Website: ulta-beauty
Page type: delivery-shipping
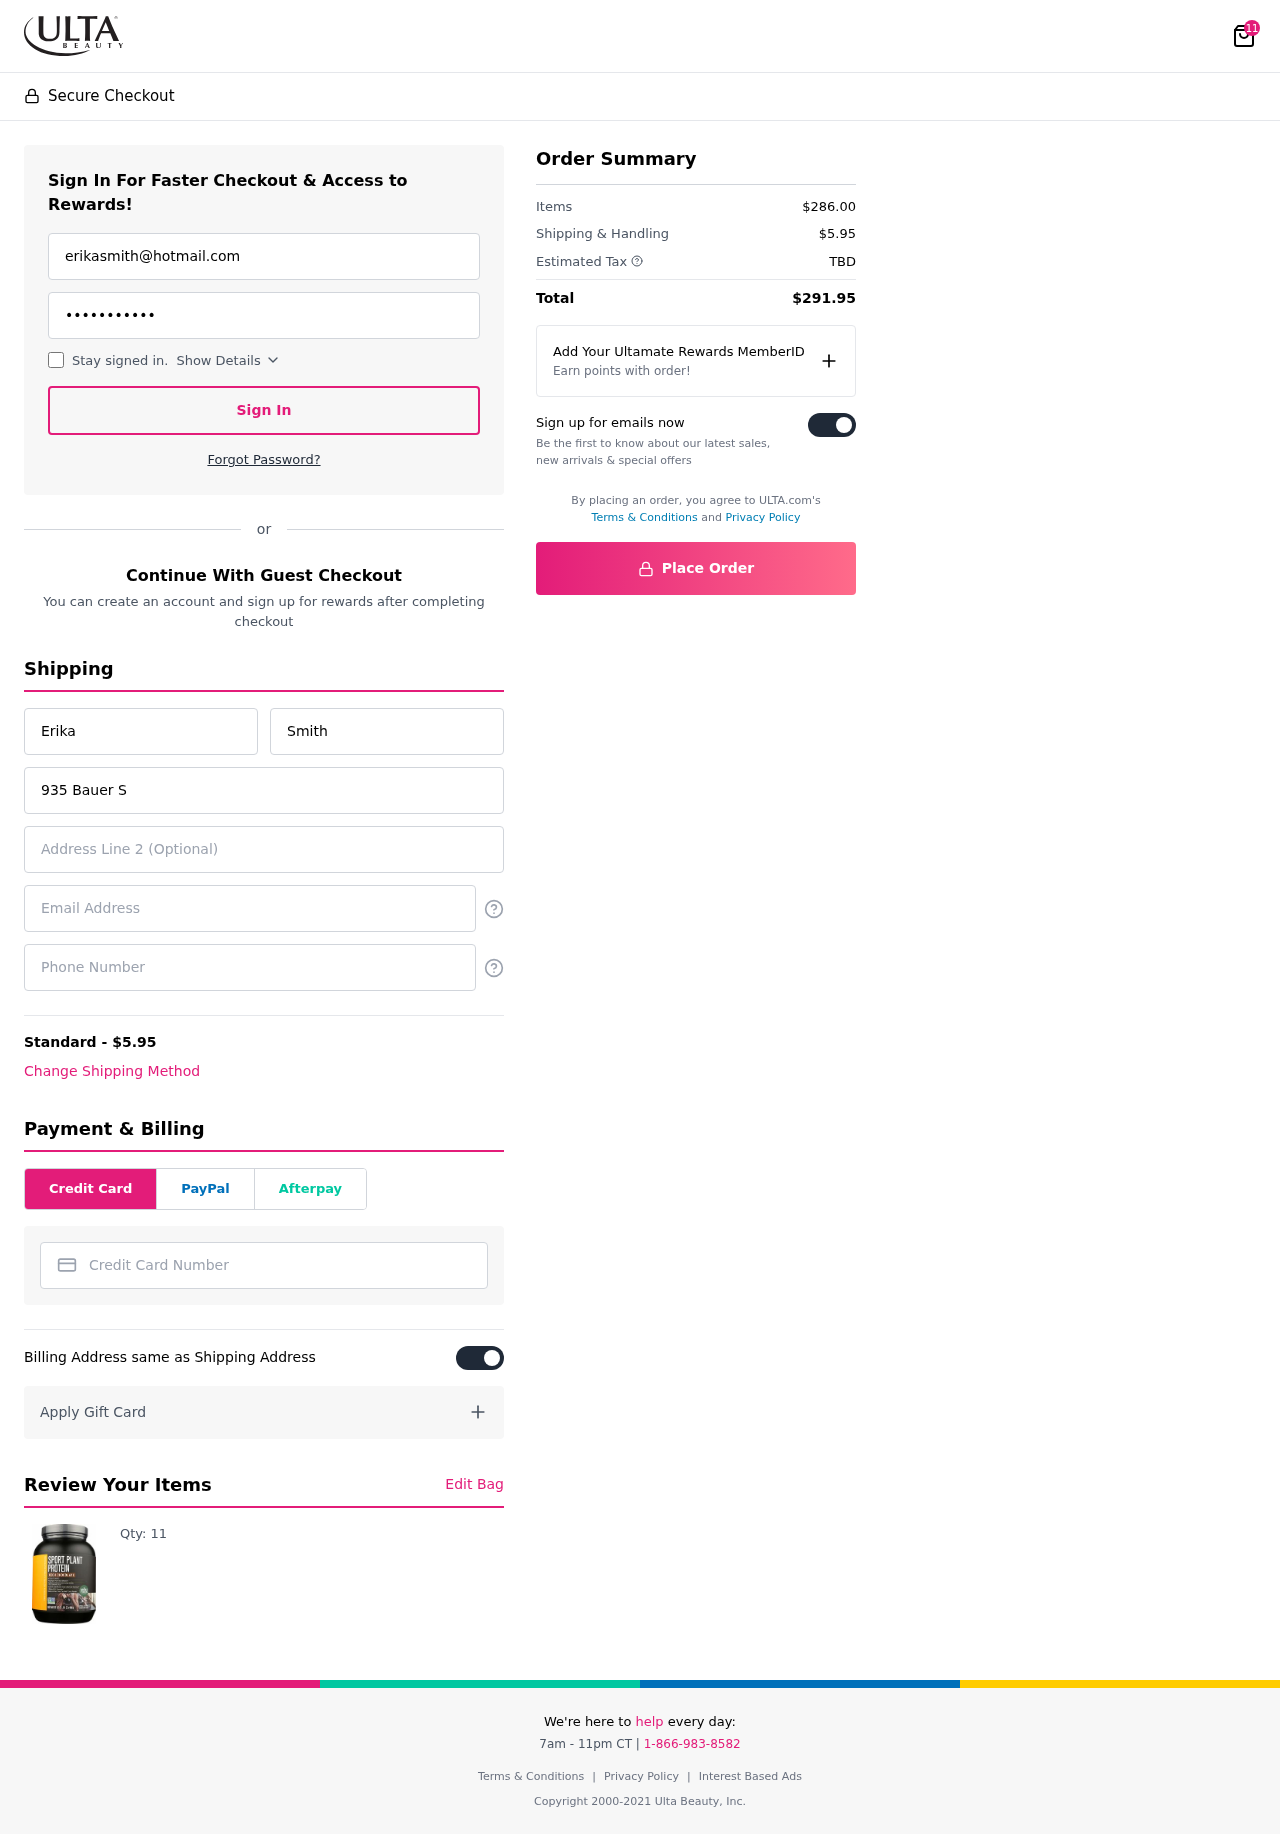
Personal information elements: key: PII_CARD_NUMBER
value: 3729 4201 6500 632
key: PII_EMAIL
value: erikasmith@hotmail.com
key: PII_EMAIL2
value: erikasmith@hotmail.com
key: PII_FIRSTNAME
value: Erika
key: PII_LASTNAME
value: Smith
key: PII_PHONE
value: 7495827283
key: PII_STREET
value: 935 Bauer Squares
Product elements: key: PRODUCT1_QUANTITY
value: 11
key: PRODUCT1
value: Qty: 11
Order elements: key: ORDER_NUM_ITEMS
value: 11
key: ORDER_SHIPPING_COST
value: $5.95
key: ORDER_SUBTOTAL
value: $286.00
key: ORDER_TAX
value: TBD
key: ORDER_TOTAL
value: $291.95